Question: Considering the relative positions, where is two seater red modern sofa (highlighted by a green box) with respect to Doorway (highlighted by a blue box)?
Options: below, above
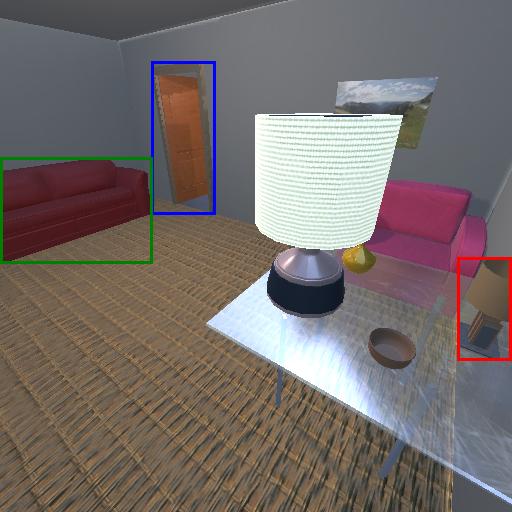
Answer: below